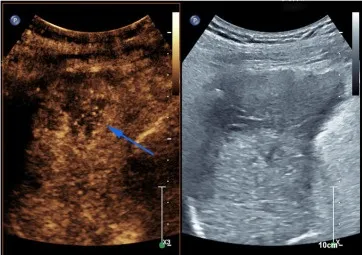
The mass shows washout in the portal venous phase of CEUS [ arrow.
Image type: radiology (ultrasound)